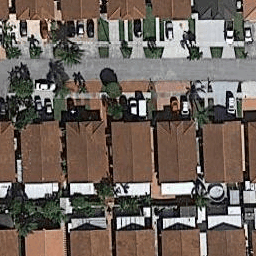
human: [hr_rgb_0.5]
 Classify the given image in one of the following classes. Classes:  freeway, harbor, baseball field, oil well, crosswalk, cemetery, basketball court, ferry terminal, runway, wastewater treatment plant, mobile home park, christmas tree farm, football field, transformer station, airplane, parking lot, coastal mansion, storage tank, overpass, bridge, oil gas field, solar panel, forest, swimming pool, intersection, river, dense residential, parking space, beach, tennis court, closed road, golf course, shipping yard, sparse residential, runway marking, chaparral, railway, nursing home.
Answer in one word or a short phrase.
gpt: dense residential